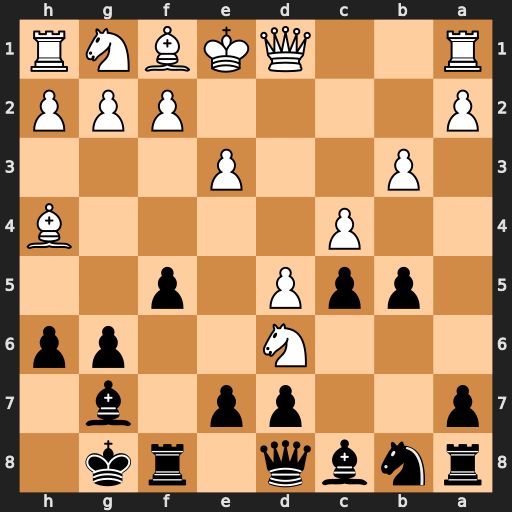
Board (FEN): rnbq1rk1/p2pp1b1/3N2pp/1ppP1p2/2P4B/1P2P3/P4PPP/R2QKBNR
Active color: b
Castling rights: KQ
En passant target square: -
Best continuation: Qa5+ Ke2 exd6